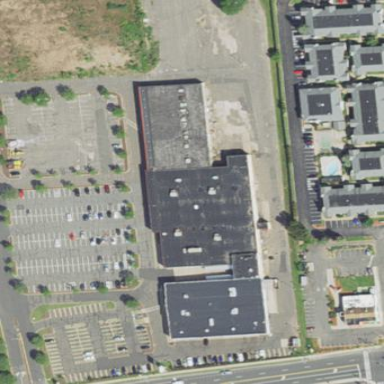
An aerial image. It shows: Retail building.